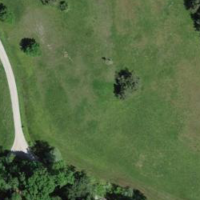
EUNIS habitat code: 57
Species observed at this site:
Dipsacus fullonum
Tettigonia viridissima